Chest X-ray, PA view. Patient: 44 years old, sex M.
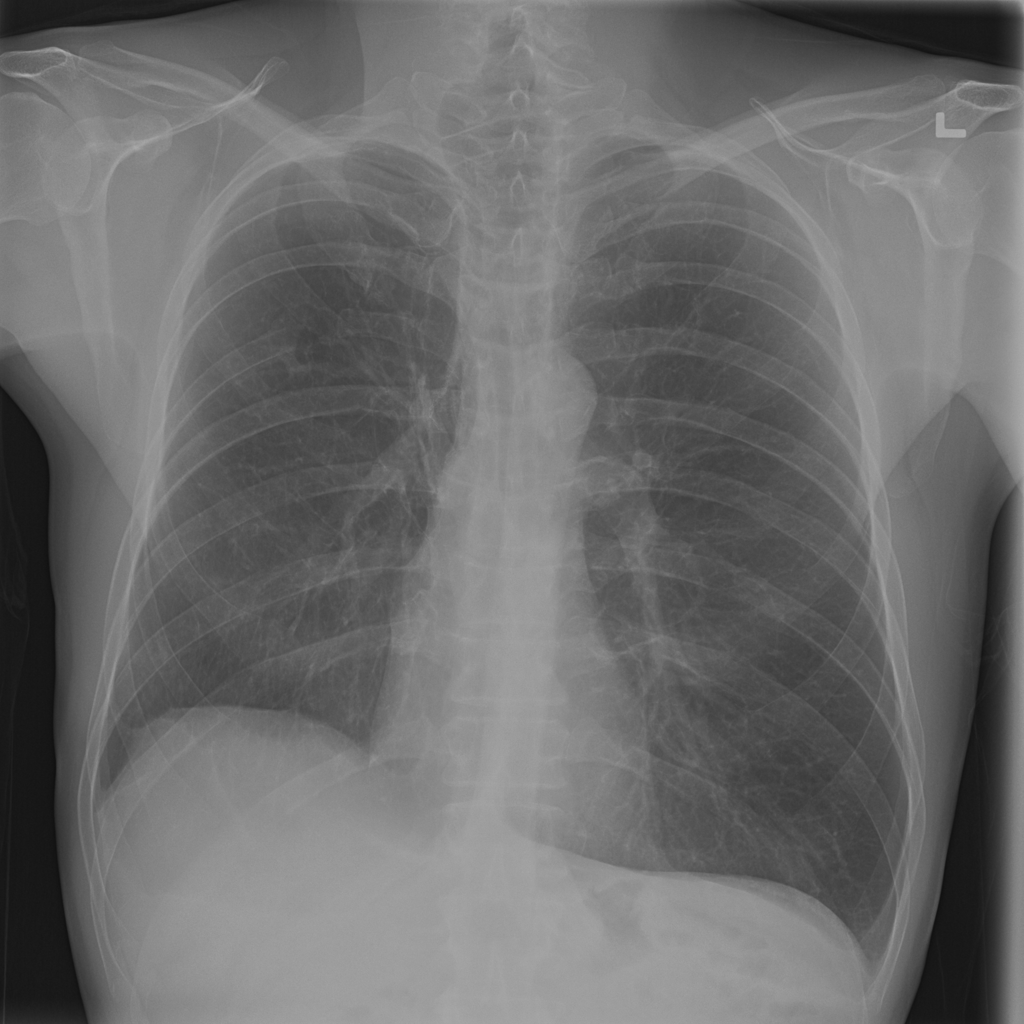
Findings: No Finding